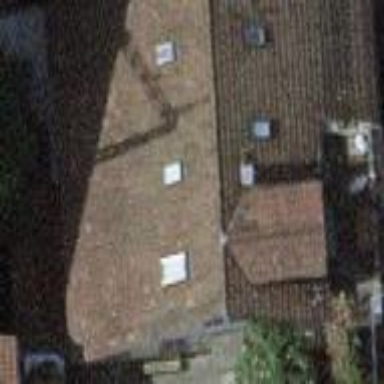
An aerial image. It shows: Building with gabled roof oriented across.